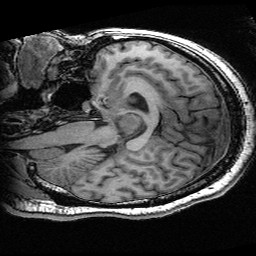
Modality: T1w
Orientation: sagittal
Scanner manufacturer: ge
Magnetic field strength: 3 T
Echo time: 0.00318 s